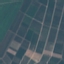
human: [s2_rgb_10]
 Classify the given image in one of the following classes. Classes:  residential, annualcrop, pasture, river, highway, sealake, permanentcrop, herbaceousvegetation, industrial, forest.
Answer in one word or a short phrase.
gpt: PermanentCrop